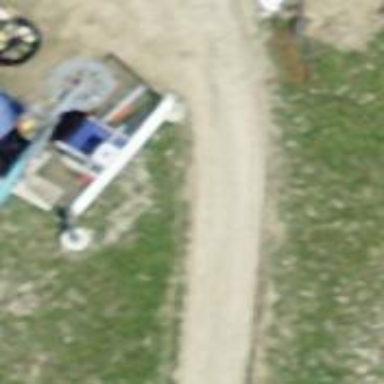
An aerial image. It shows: Downhill track road.